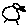
Label: bird